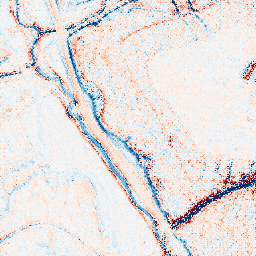
Category: edge_preserving
Decomposition family: bilateral
Decomposition parameters: d: 15
sigma_color: 75
sigma_space: 75
Upsampling method: regularized
Upsampling parameters: scale: 2
lambda_reg: 0.1
Upsampling scale: 2